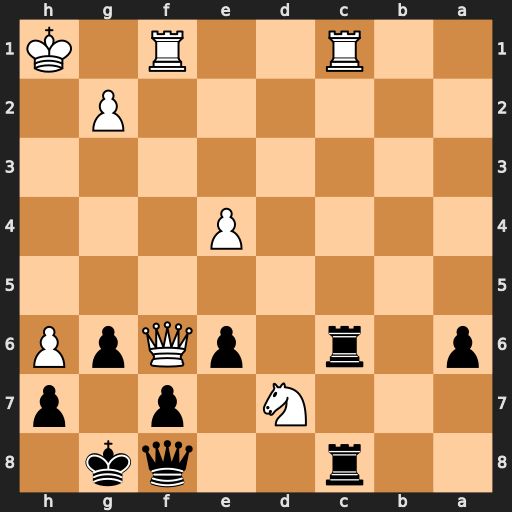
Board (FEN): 2r2qk1/3N1p1p/p1r1pQpP/8/4P3/8/6P1/2R2R1K
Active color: b
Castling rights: -
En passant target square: -
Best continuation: Qxh6+ Kg1 Rxc1